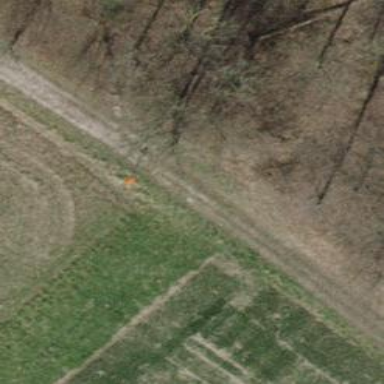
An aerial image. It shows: Pipeline marker.